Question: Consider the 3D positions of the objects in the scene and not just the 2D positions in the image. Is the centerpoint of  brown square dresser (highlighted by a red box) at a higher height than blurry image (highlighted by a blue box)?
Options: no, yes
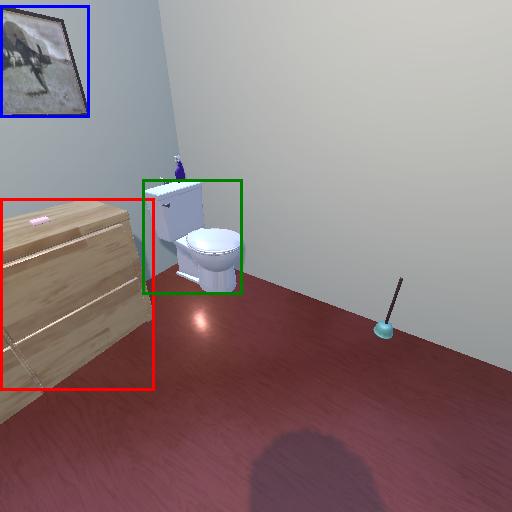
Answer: no